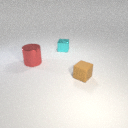
small brown rubber cube to the right of large red metal cylinder